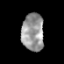
Tissue: prostate
Cell type: T cells
Senescence score: 0.2797
Nuclear area (px): 808
Mean DAPI intensity: 153.375